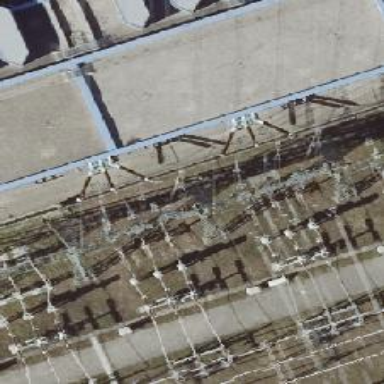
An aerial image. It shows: Three cables of power line.